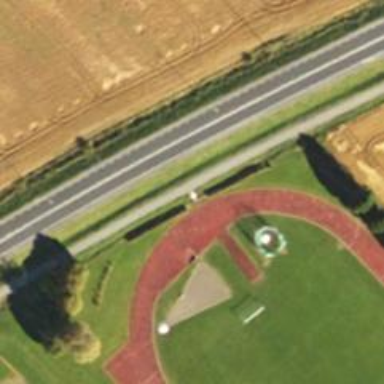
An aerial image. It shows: Track in leisure land.